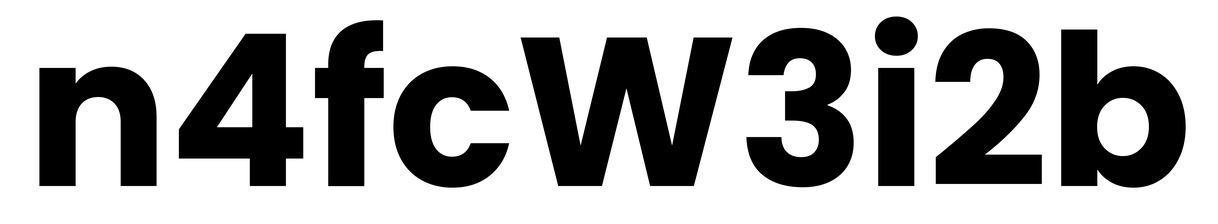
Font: Poppins-Bold